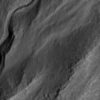
Label: not_dusty